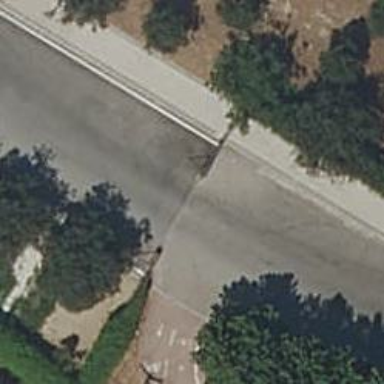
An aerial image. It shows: Entrance with barrier.